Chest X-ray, PA view. Patient: 65 years old, sex M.
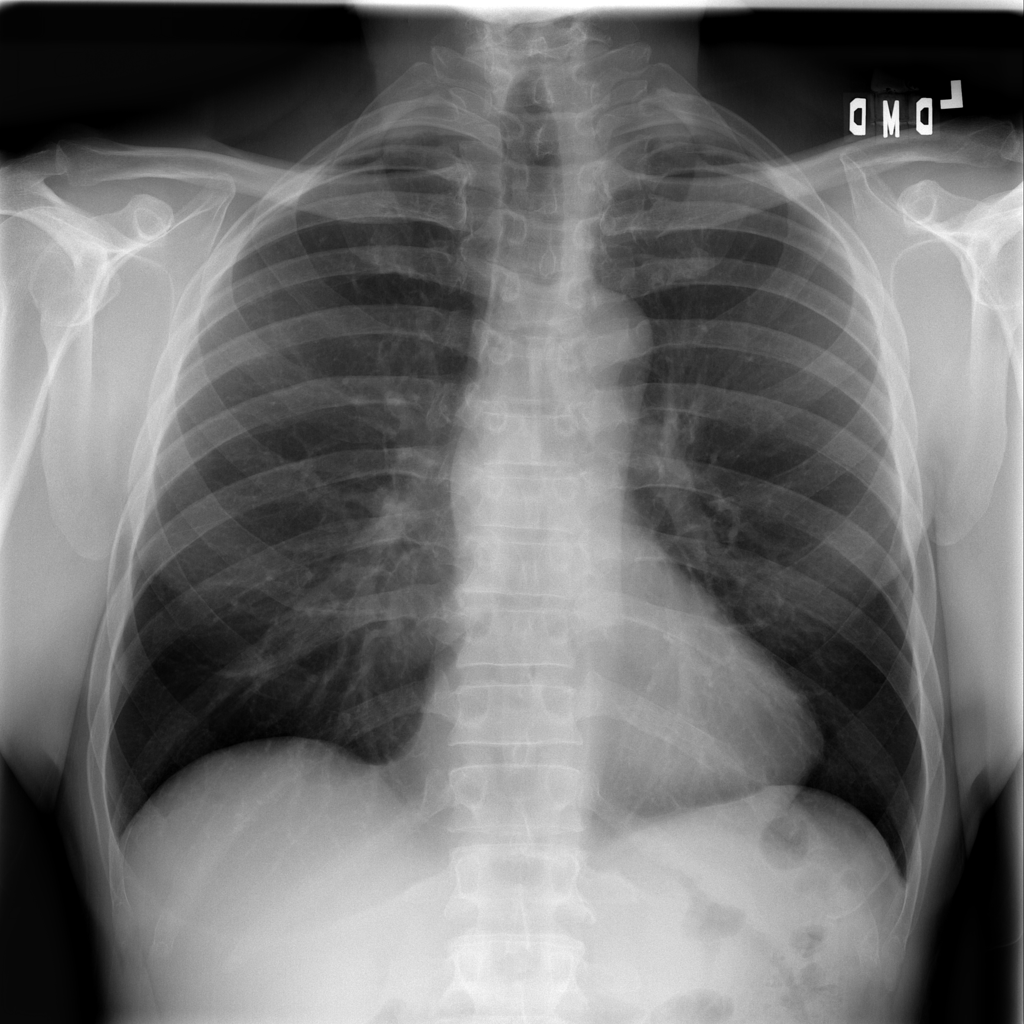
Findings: No Finding